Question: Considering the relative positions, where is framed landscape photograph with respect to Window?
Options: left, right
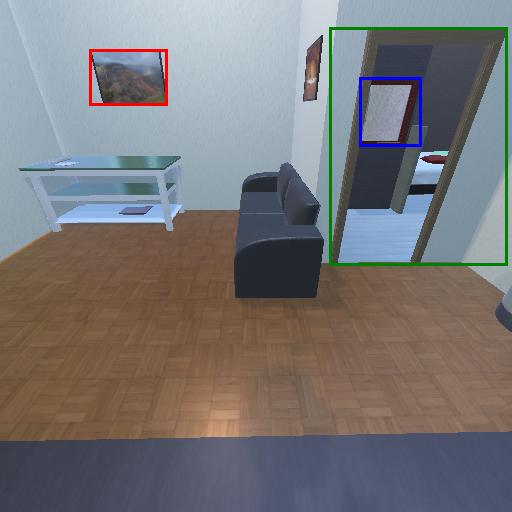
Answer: left